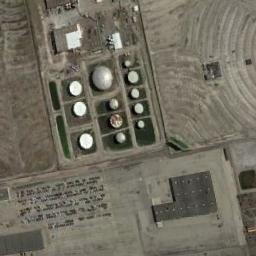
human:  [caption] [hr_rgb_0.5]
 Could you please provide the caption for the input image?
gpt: There are several buildings beside the storage tanks .

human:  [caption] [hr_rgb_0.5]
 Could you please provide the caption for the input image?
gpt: There are many different-sized storage tanks and many buildings in the factory, And there are large lawns in the factory .

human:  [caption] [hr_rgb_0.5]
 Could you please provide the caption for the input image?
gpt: There are two rows of storage tanks, One of which is larger than the others .

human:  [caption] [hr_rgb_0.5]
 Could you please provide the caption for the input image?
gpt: There are many storage tanks on the bare land next to the grass .

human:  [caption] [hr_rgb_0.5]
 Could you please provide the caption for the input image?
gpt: There are some storage tanks of different sizes .